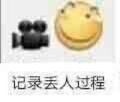
Label: emoji